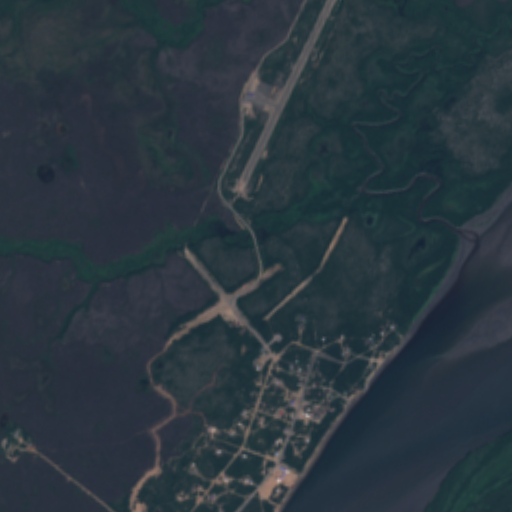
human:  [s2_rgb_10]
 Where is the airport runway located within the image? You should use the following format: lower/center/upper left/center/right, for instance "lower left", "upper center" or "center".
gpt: The airport runway is located in the upper center of the image.
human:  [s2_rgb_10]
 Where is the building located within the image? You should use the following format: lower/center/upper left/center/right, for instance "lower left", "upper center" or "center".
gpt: The building is located in the lower center of the image.
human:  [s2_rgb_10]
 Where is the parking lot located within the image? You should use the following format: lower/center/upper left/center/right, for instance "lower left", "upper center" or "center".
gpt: There is no parking lot in the image.